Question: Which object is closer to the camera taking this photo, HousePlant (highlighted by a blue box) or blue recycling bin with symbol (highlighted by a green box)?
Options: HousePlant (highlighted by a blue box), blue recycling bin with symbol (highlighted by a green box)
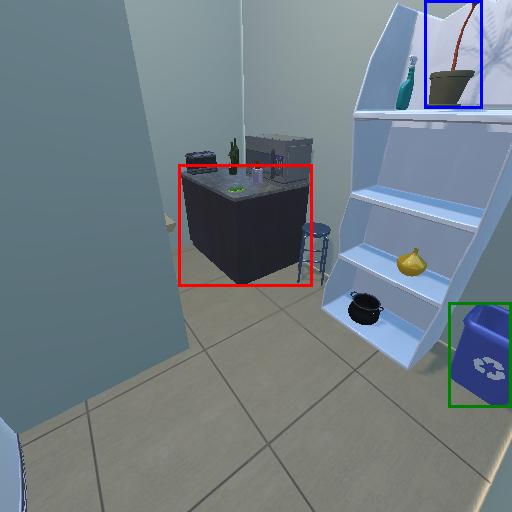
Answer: HousePlant (highlighted by a blue box)